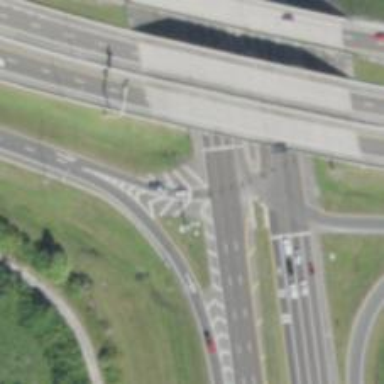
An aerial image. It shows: Asphalt motorway link with diamond junction.